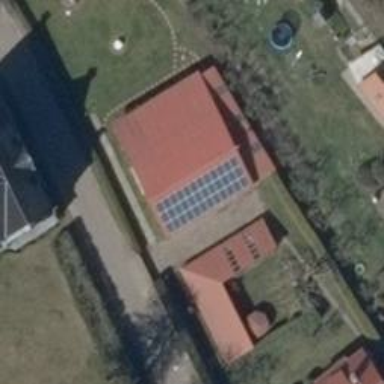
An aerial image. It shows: Solar photovoltaic panel generator producing electricity as small installation.